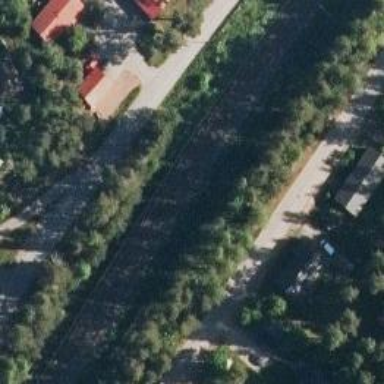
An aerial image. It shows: Railway with continuous electrified contact line.